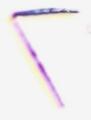
Label: Thalassionema